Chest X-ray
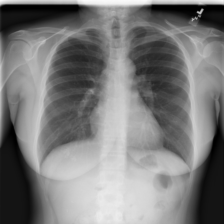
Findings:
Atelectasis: negative
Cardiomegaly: negative
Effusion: negative
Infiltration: negative
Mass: negative
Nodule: negative
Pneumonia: negative
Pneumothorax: negative
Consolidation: negative
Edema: negative
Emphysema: negative
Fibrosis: negative
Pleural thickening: negative
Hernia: negative